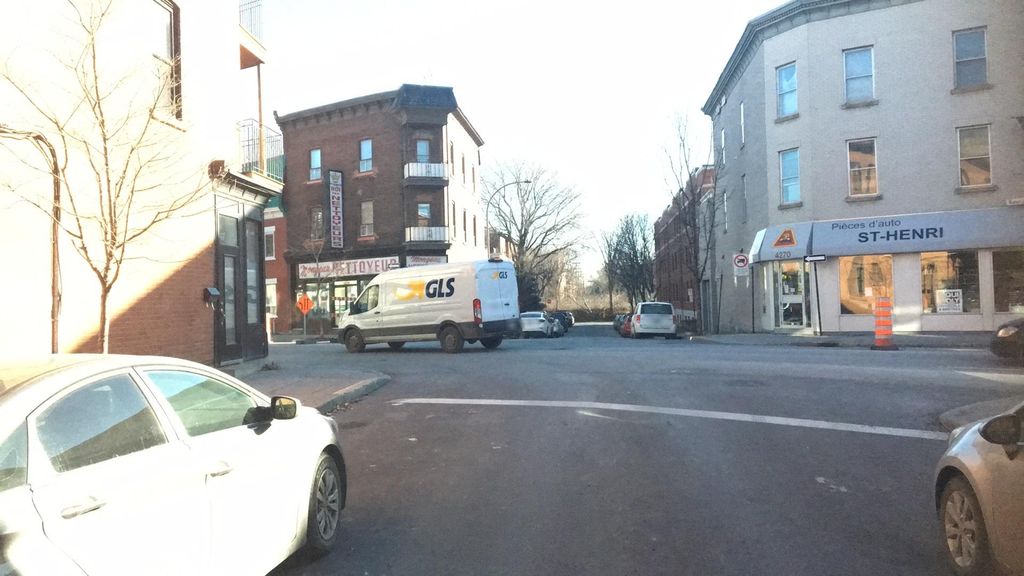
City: montreal